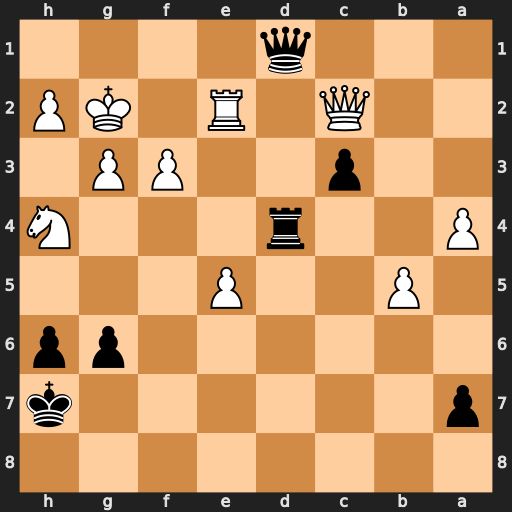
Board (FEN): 8/p6k/6pp/1P2P3/P2r3N/2p2PP1/2Q1R1KP/3q4
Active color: b
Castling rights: -
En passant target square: -
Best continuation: Qxc2 Rxc2 Rd2+ Rxd2 cxd2